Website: walmart
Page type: customer-info-address
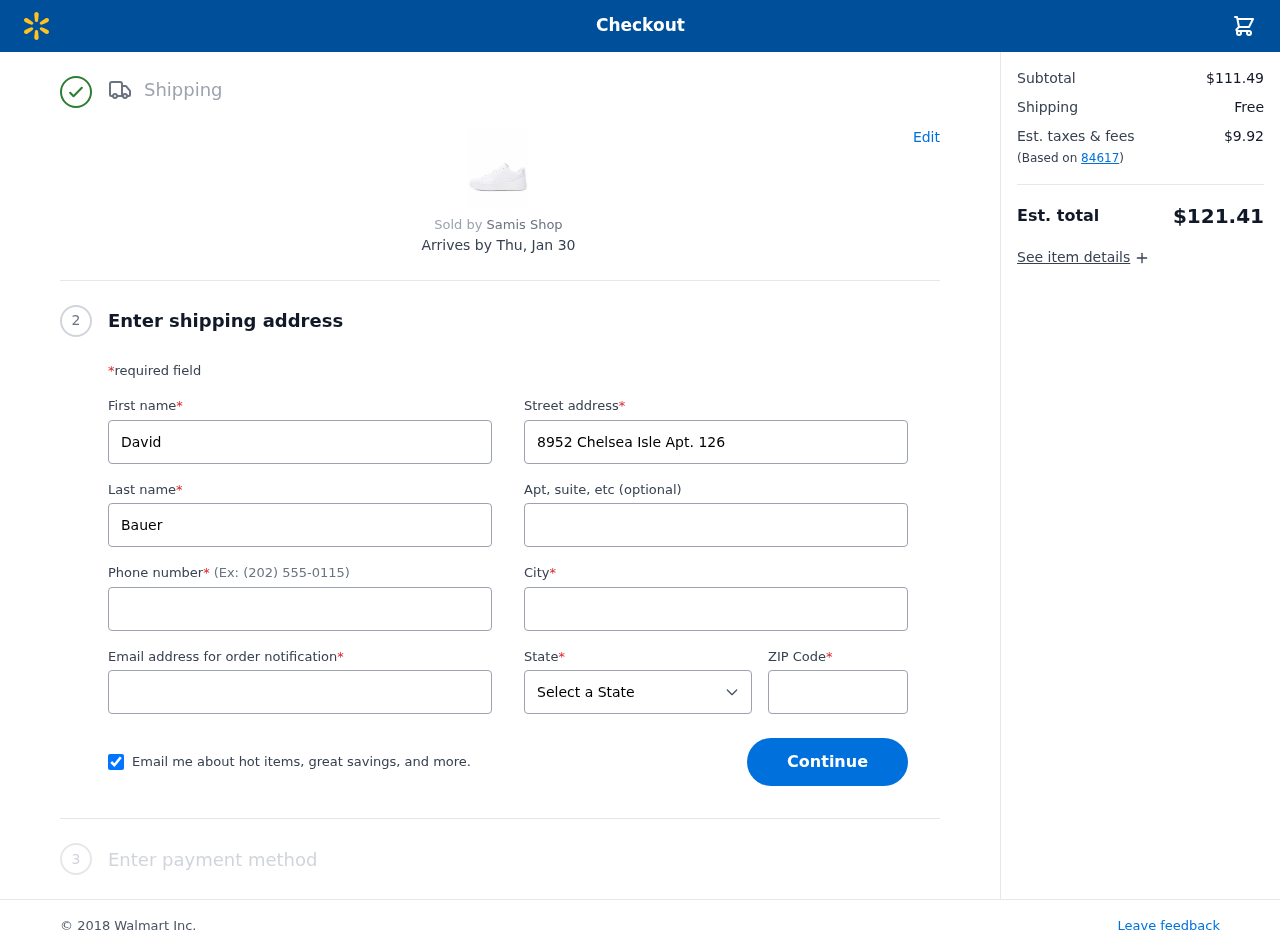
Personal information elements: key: PII_CITY
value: Campbellton
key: PII_EMAIL
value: davidbauer@hotmail.com
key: PII_FIRSTNAME
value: David
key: PII_LASTNAME
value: Bauer
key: PII_PHONE
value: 9642028671
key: PII_POSTCODE
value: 84617
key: PII_STATE
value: Ohio
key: PII_STREET
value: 8952 Chelsea Isle Apt. 126
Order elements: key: ORDER_DELIVERY_DATE
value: Thu, Jan 30
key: ORDER_SUBTOTAL
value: $111.49
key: ORDER_SHIPPING_COST
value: Free
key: ORDER_TAX
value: $9.92
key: ORDER_TOTAL
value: $121.41